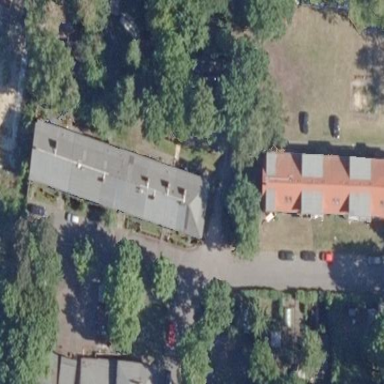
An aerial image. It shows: Hipped roof on apartment building.